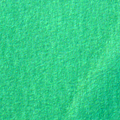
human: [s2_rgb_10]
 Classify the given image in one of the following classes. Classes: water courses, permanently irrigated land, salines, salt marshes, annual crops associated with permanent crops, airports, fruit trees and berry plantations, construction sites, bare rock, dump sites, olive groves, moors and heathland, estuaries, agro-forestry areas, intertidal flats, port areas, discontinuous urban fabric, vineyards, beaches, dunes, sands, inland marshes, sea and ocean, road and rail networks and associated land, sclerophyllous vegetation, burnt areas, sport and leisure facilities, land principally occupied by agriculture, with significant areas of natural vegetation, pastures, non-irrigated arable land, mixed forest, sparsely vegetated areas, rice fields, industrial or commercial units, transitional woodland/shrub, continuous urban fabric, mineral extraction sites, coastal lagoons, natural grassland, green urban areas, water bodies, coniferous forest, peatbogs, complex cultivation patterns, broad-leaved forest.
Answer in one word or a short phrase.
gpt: sea and ocean